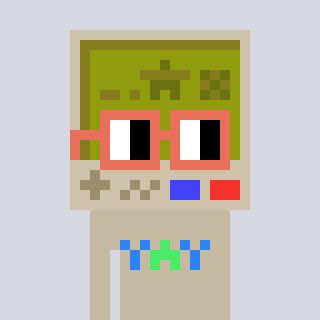
a pixel art character with square orange glasses, a gameboy-shaped head and a bege-colored body on a cool background